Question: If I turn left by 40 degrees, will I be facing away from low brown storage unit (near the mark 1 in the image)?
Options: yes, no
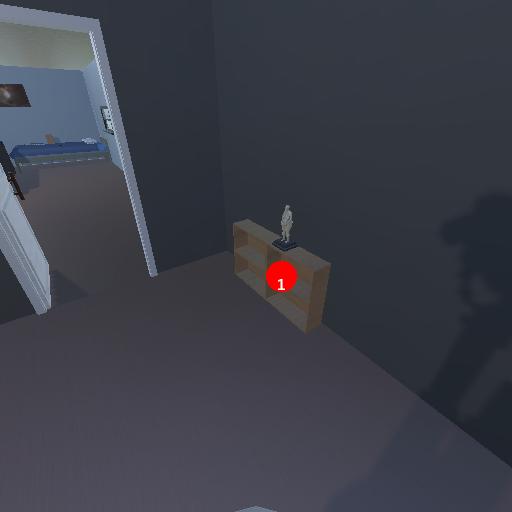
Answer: yes